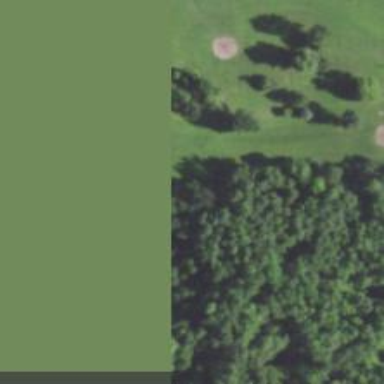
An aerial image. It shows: Disc golf hole.